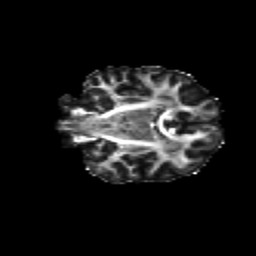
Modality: FA
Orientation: coronal
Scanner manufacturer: siemens
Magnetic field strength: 3 T
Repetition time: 9.2 s
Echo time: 0.084 s